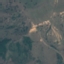
Label: Pasture